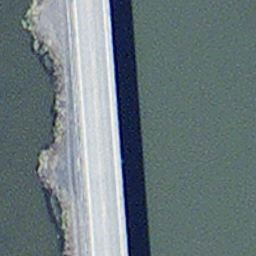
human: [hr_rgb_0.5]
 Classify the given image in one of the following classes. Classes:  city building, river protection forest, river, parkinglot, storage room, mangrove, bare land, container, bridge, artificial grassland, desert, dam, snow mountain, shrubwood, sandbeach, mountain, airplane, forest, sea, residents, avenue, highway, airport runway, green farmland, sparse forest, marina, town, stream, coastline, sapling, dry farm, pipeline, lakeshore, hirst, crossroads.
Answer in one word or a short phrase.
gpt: bridge